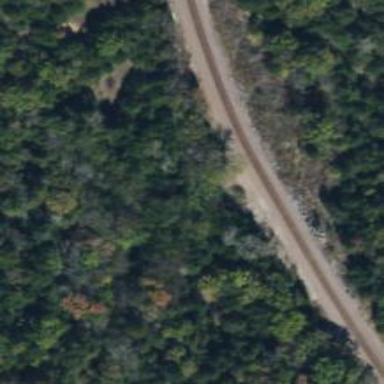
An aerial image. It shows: Railway track.